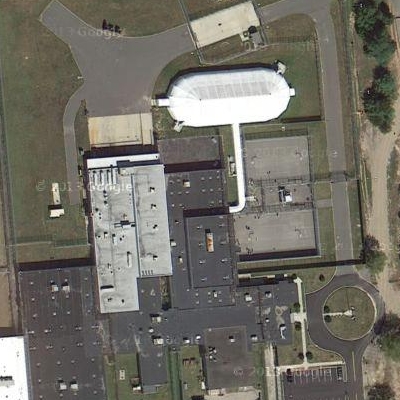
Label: cIndustry